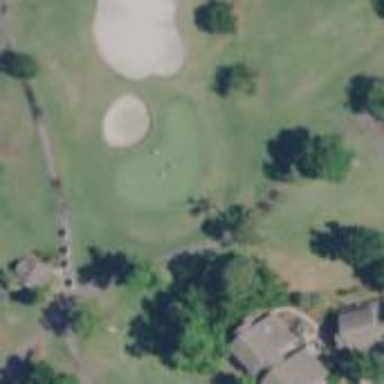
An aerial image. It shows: View of golf hole.